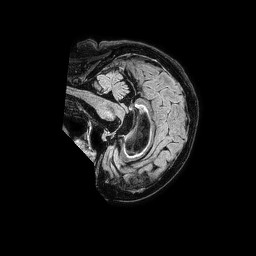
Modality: FLAIR
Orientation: sagittal
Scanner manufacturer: philips
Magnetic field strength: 1.5 T
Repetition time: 4.8 s
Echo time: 0.3 s